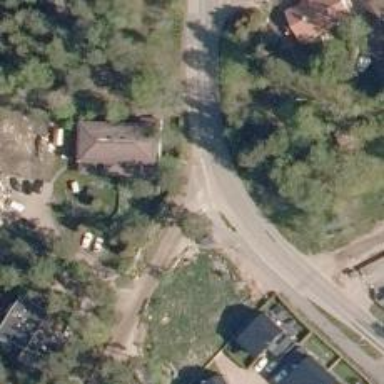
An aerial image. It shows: Road with "give way" sign.